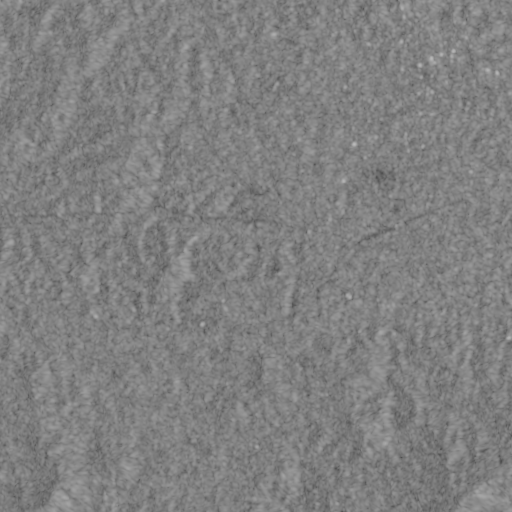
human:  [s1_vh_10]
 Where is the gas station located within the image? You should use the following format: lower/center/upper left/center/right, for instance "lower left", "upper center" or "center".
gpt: The gas station is located in the center right of the image.
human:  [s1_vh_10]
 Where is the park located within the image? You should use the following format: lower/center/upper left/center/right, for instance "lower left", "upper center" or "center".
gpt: The park is located in the upper right of the image.
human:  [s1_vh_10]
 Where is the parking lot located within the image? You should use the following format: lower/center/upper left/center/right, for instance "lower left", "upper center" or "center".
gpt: The parking lot is located in the upper right of the image.
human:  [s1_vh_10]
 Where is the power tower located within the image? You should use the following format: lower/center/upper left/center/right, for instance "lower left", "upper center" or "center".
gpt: The power tower is located in the upper left of the image.
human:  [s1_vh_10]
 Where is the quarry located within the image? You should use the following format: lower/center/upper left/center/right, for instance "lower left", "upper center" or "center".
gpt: There is no quarry in the image.

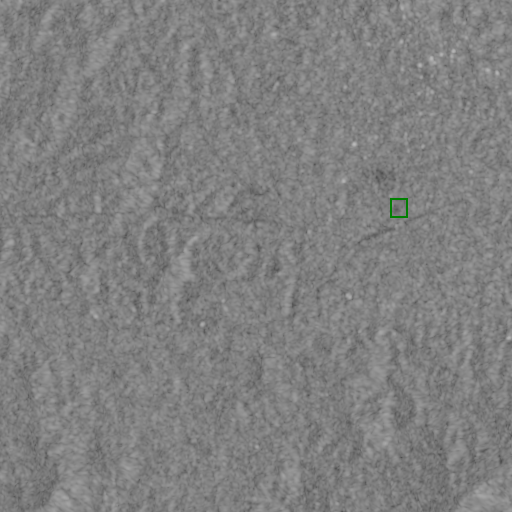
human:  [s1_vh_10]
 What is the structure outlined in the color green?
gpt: The structure outlined in green is a park.
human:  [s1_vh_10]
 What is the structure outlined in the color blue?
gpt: There is no blue outline.